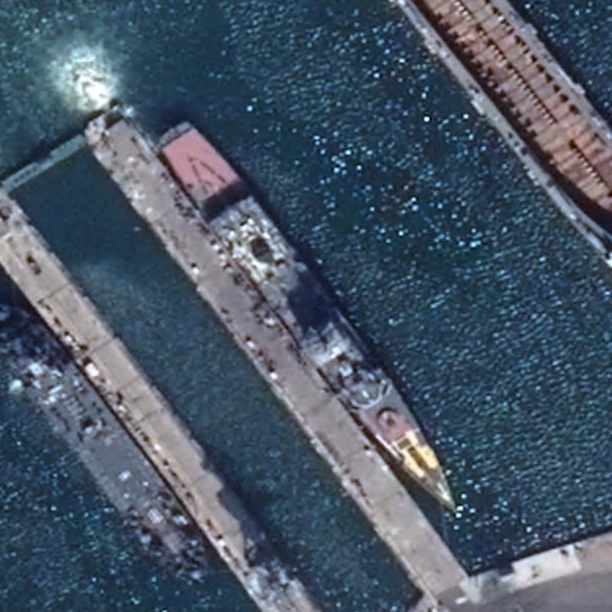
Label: destroyer